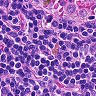
Metastatic tissue present: no